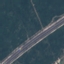
Land use / land cover class: Highway